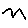
Label: zigzag